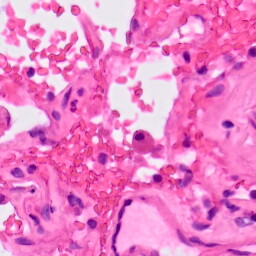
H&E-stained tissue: Lung